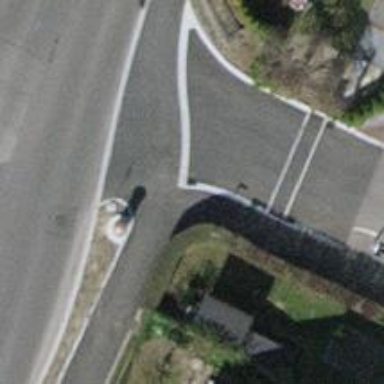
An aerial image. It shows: Uncontrolled crossing on the road.